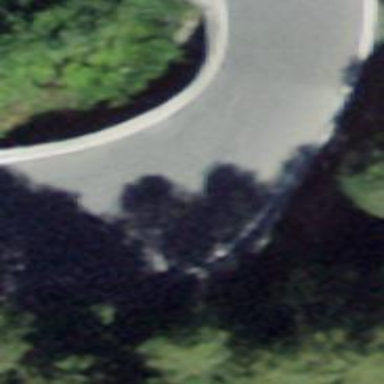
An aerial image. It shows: Tertiary road passing over bridge.